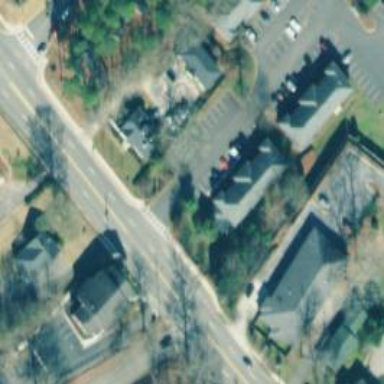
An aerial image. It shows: Secondary road with separate asphalt sidewalks.